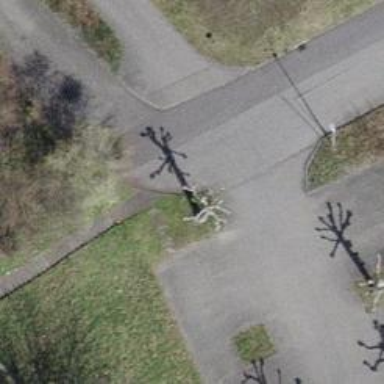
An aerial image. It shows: Road with steps.